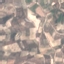
Land use / land cover class: PermanentCrop